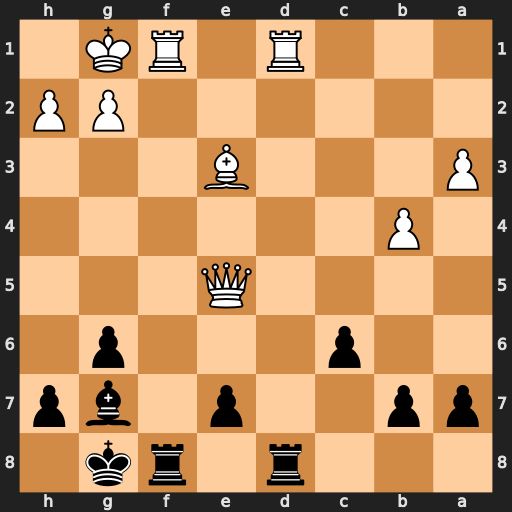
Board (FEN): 3r1rk1/pp2p1bp/2p3p1/4Q3/1P6/P3B3/6PP/3R1RK1
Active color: b
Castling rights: -
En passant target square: -
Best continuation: Rxf1+ Rxf1 Bxe5